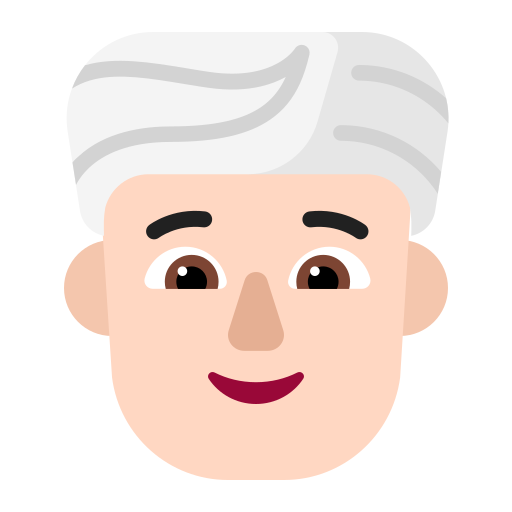
person wearing turban flat light